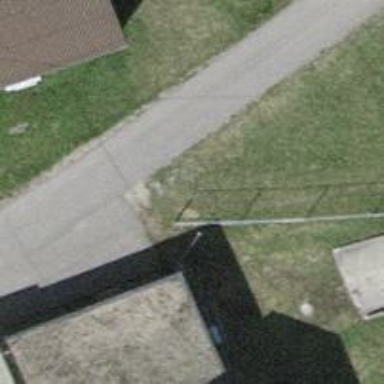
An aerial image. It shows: Fence.